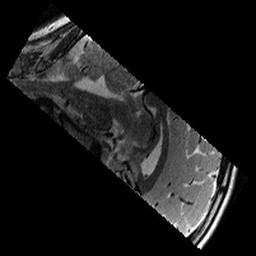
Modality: T2w
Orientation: sagittal
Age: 12
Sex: male
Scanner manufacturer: siemens
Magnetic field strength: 3 T
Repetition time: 9.23 s
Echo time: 0.067 s